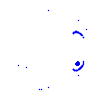
Particle: electron